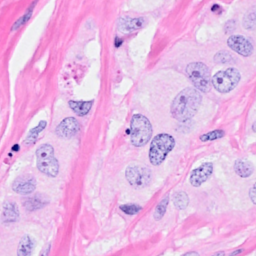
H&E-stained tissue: Breast